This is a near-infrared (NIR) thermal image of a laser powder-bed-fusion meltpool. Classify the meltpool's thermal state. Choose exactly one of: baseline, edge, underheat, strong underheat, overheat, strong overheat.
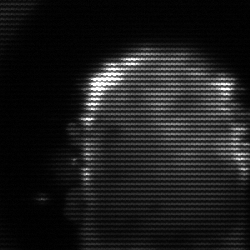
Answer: baseline